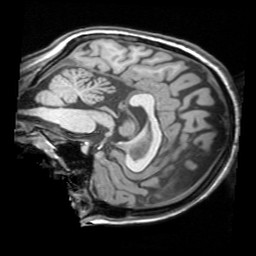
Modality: T1w
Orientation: sagittal
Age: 28
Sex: female